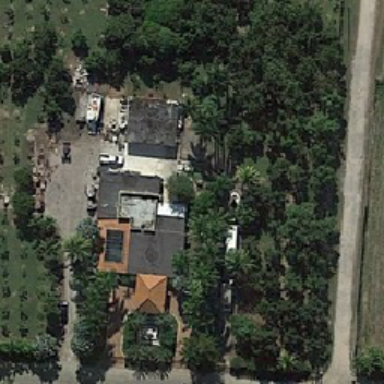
There are many tall trees around the house .